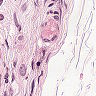
Metastatic tissue present: yes